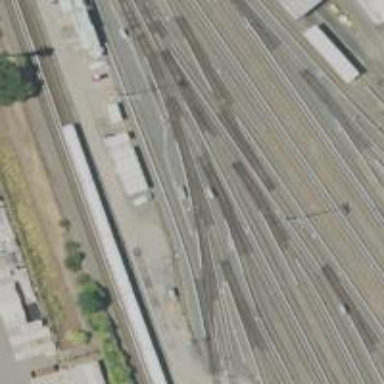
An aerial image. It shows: Yard area with electrified rail tracks.